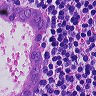
Metastatic tissue present: yes